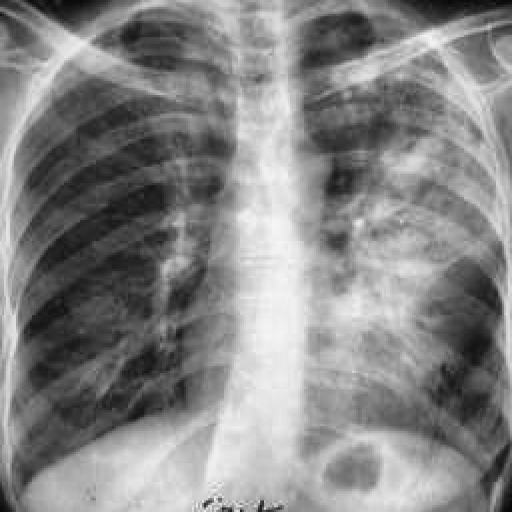
Finding: TUBERCULOSIS